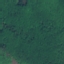
Land use / land cover: Forest